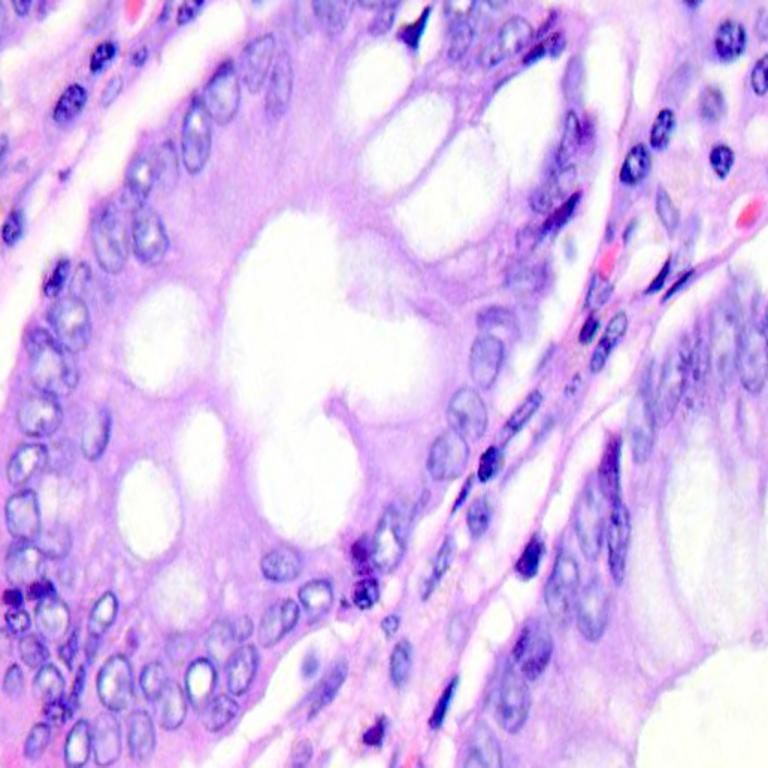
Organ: colon
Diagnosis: benign